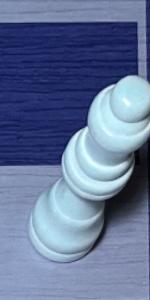
Label: Queen_White